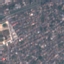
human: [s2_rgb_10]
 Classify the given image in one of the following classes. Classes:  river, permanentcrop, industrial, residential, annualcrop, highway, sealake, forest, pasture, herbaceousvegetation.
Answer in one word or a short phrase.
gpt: Residential